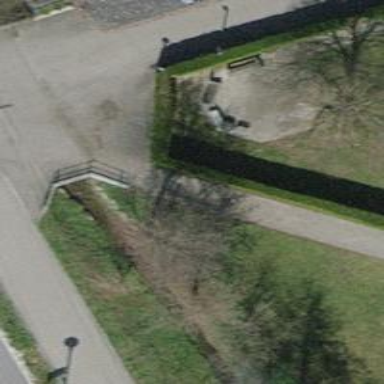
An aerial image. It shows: Hedge acting as barrier.